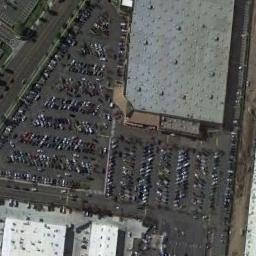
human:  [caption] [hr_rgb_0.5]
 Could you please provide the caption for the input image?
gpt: The parking lot with lots of cars arranged neatly in lines is between some buildings .

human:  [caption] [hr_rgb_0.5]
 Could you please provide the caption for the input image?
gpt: Seven rows of cars were parked in the parking lot .

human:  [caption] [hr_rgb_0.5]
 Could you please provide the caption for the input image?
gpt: The parking lot is full of cars next to the building .

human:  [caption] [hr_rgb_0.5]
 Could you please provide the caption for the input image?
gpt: There are many cars on the parking lot .

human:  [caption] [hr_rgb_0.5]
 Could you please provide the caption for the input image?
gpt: There are many different colored cars in the parking lot .